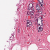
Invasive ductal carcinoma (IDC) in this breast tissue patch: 0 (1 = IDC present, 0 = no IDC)